Question: What is the result of this measurement?
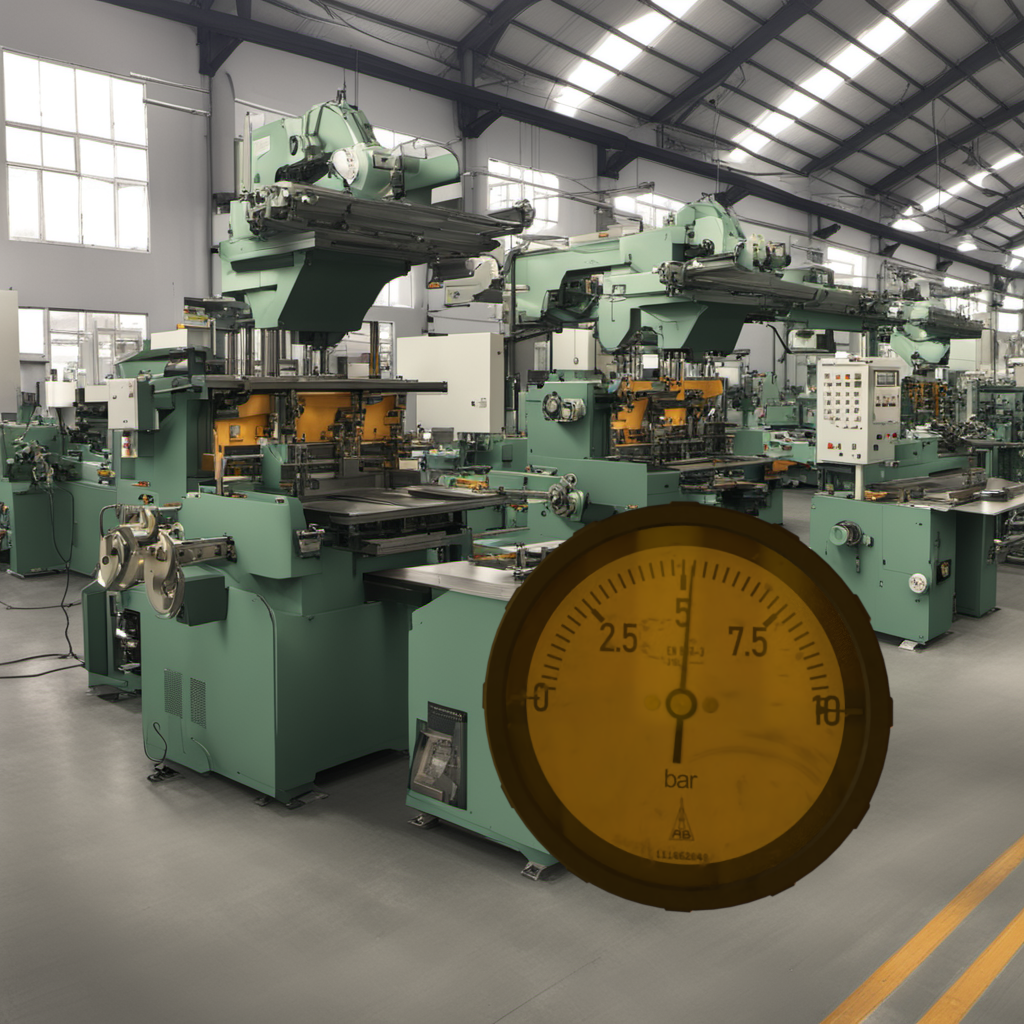
Answer: The result is 5.2
Question: What is the range of this measurement?
Answer: The range is from 0 to 10
Question: What is the minimum and maximum value of this measurement?
Answer: The minimum value is 0 and the maximum value is 10